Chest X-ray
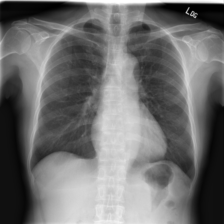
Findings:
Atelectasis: negative
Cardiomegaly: negative
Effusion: negative
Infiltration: negative
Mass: negative
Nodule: negative
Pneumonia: negative
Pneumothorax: negative
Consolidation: negative
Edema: negative
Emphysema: negative
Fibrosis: negative
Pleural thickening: negative
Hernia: negative